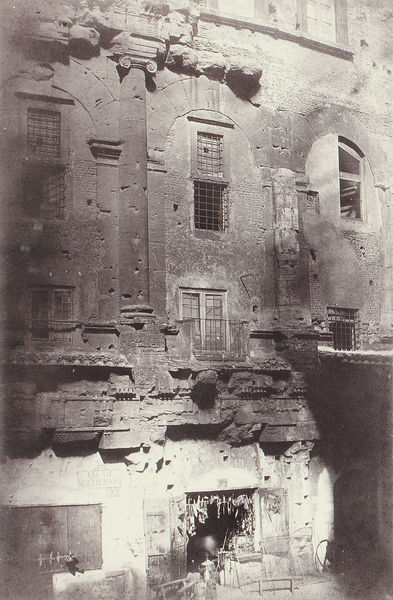
Titel: Le théâtre de Marcellus
Künstler: R. Mac Pherson
Institution: Rom
Schlagwörter: schatten, fenster, licht, stuhl, säule, dach, gebäude, haus, alt, gitter, balkon, geschäft, mauer, laden, bank, pilaster, rundbogen, ornamente, tor, foto, fotografie, ruine, schwarzweiß, löcher, kapitell, fries, sims, ionisch, zerstört, bombe, frsko, einschusslöcher, wandsäule